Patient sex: M
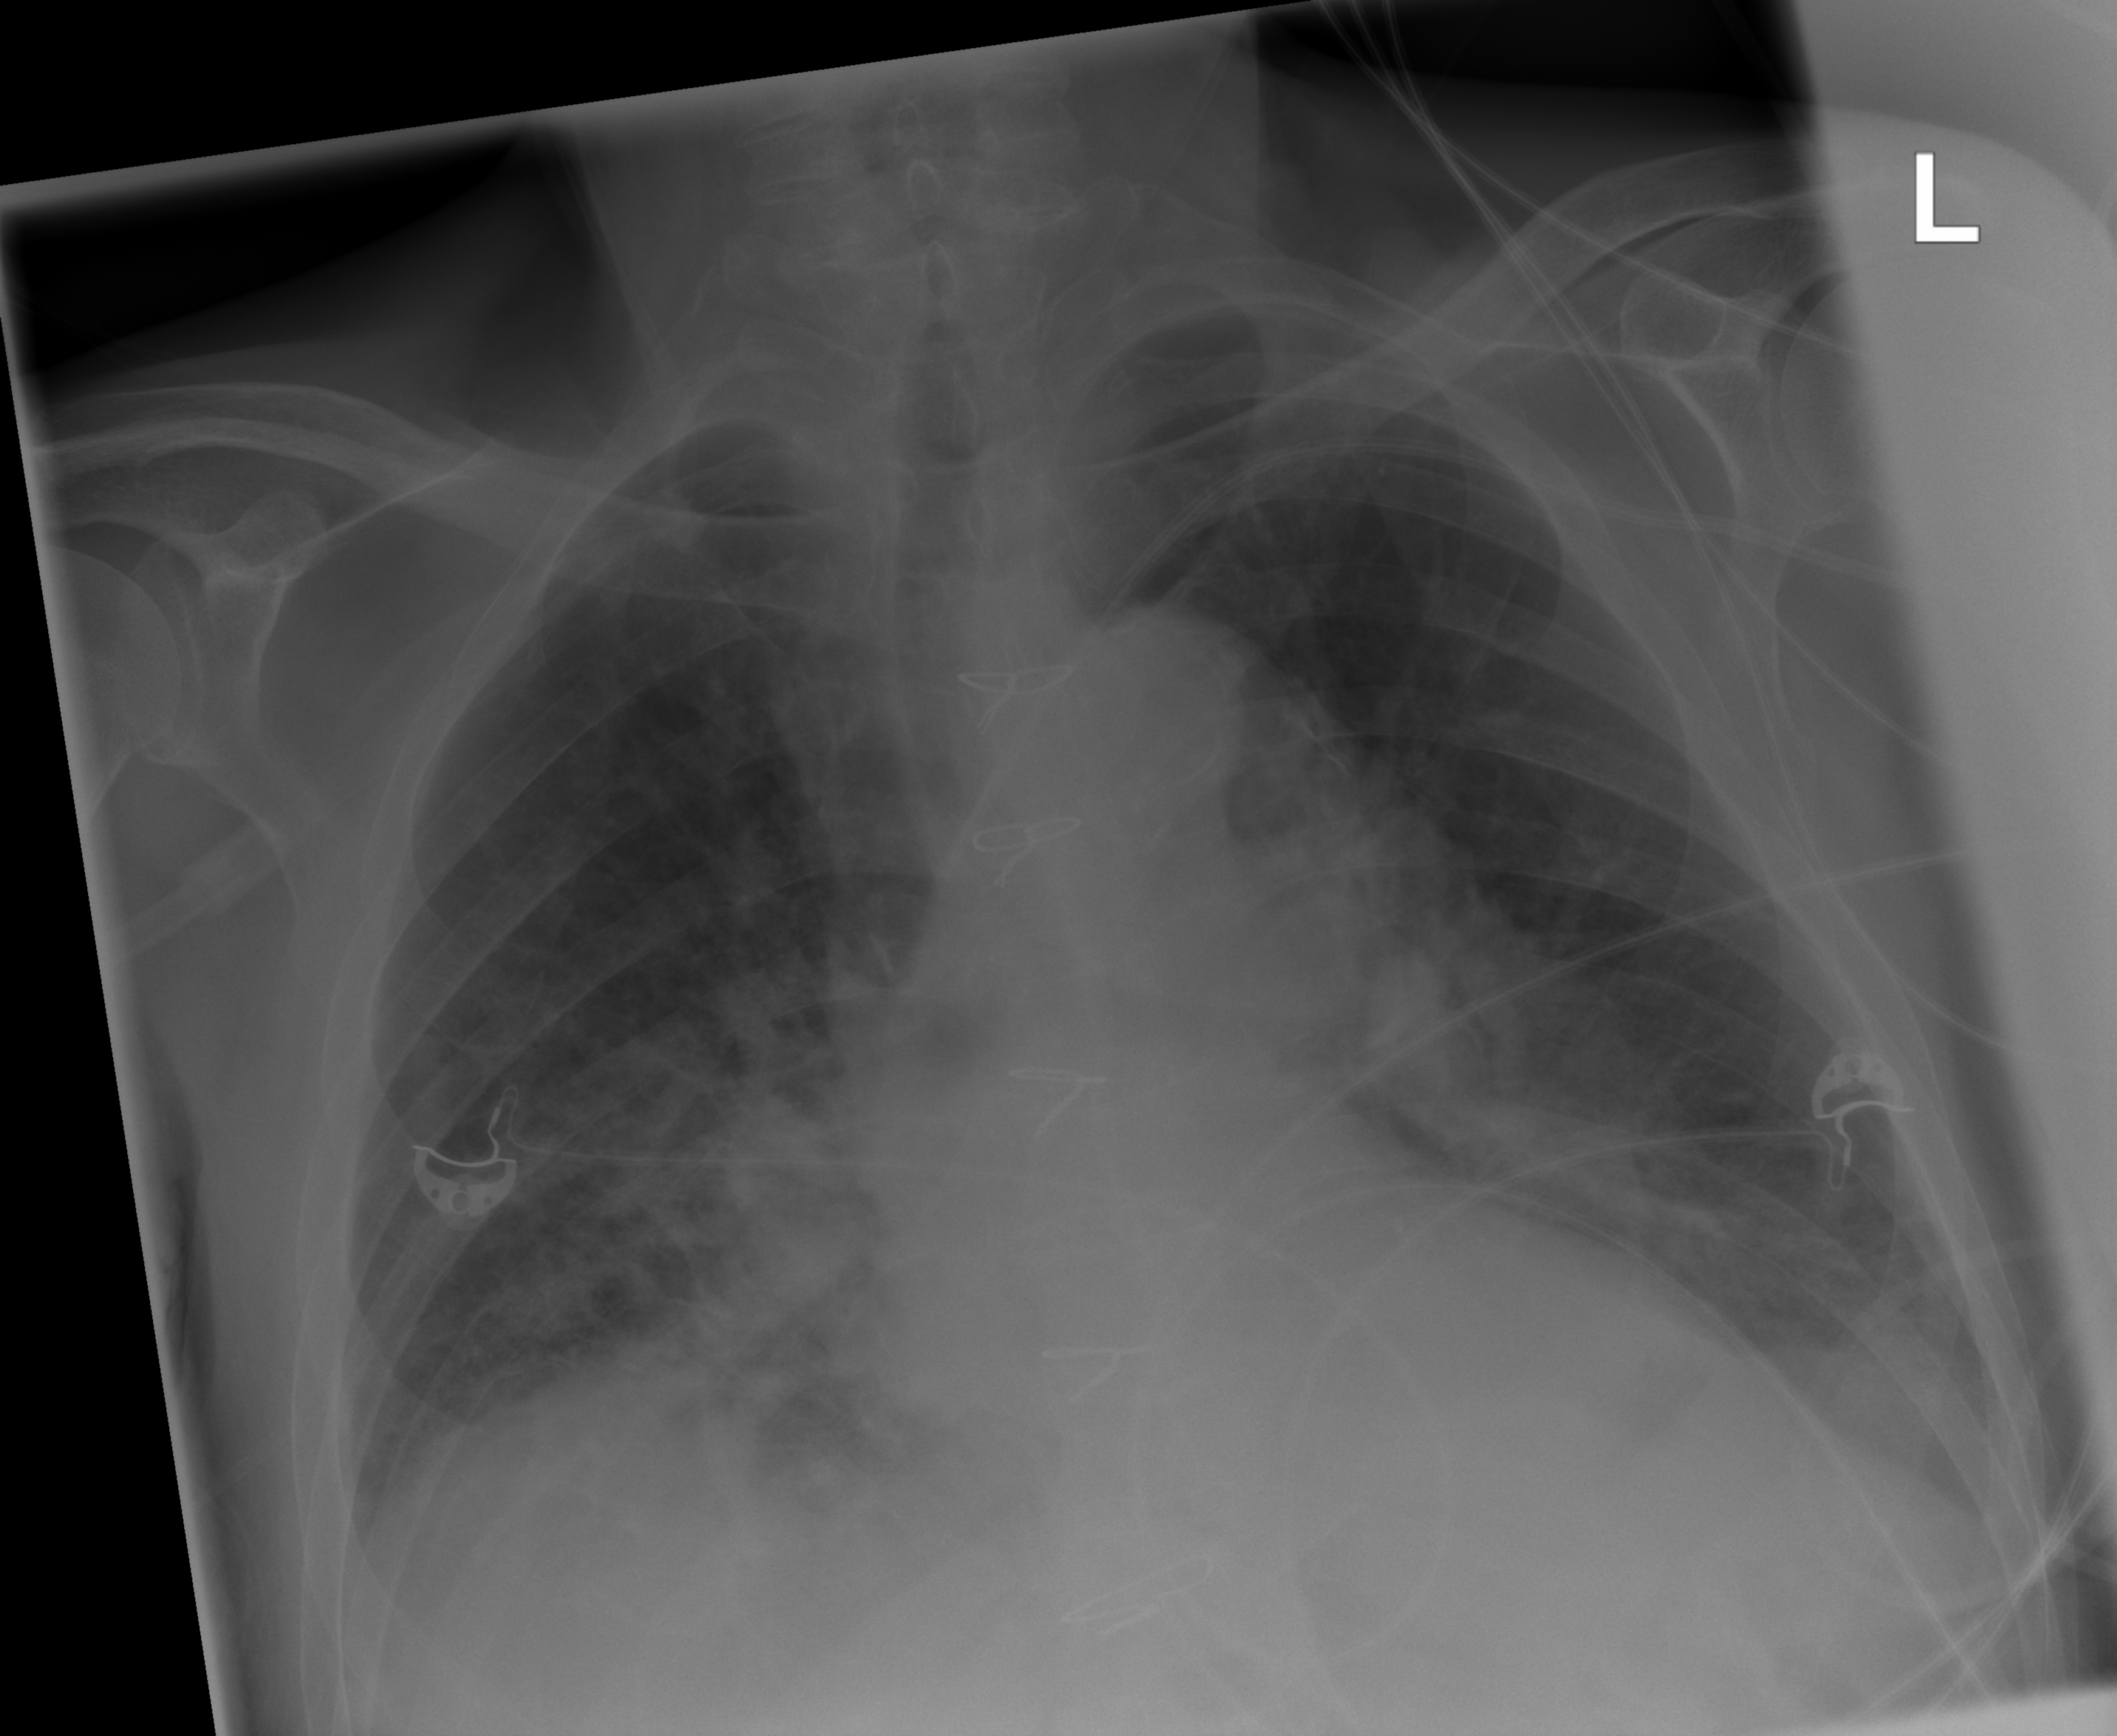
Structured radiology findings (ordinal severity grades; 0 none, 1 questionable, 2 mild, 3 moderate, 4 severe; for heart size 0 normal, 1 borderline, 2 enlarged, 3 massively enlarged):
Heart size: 0
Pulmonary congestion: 2
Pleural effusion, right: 0
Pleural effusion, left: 2
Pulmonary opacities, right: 3
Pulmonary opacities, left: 0
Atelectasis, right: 2
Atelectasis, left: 0